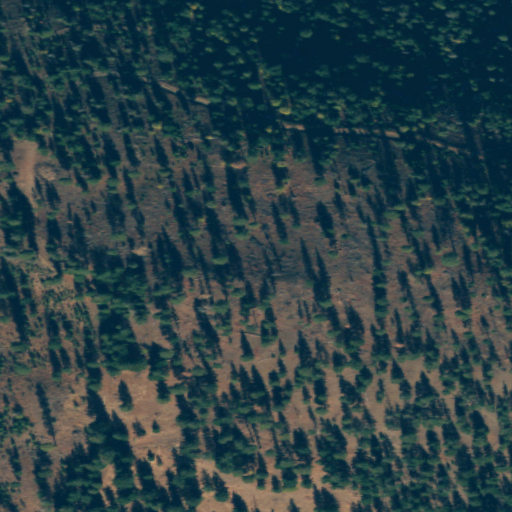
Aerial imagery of mountain in Washington named Island Mountain containing grassland, shrub, evergreen forest, open development, and medium intensity development